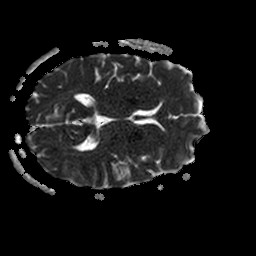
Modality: ADC
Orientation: axial
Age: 46
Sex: male
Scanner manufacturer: philips
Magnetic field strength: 1.5 T
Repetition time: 3.497 s
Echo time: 0.07078 s